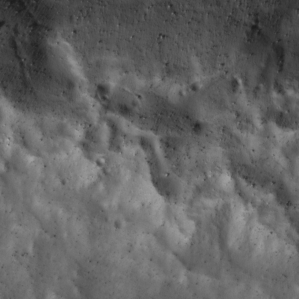
Label: non_frost